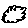
Label: cloud